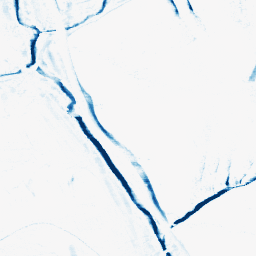
Category: morphological
Decomposition family: morphological_rect
Decomposition parameters: operation: closing
width: 10
height: 3
Upsampling method: sinc_hamming
Upsampling parameters: scale: 2
kernel_size: 16
Upsampling scale: 2